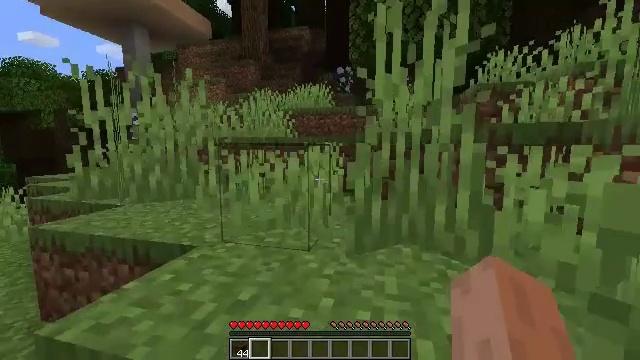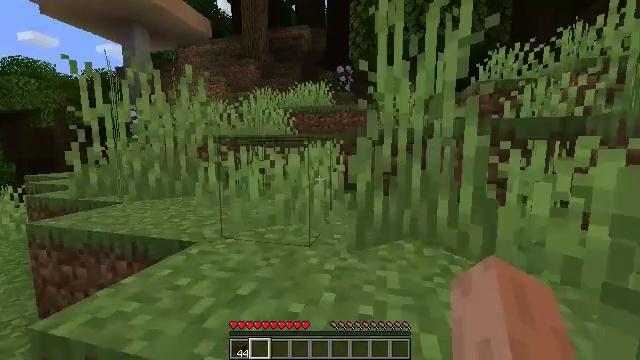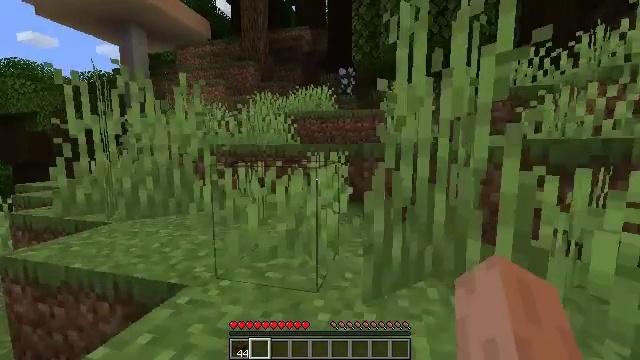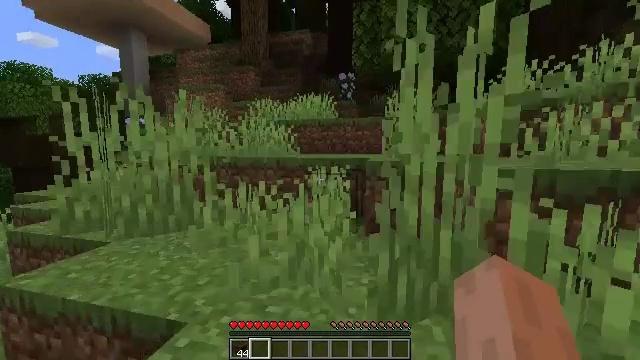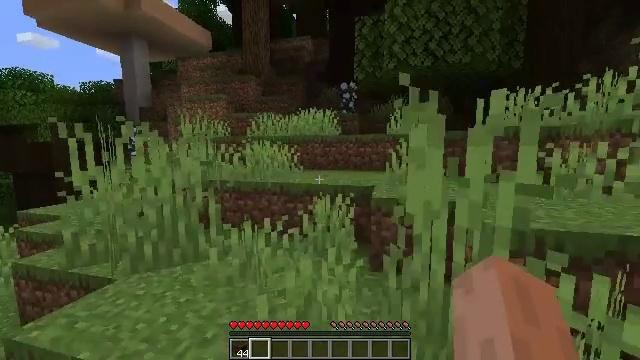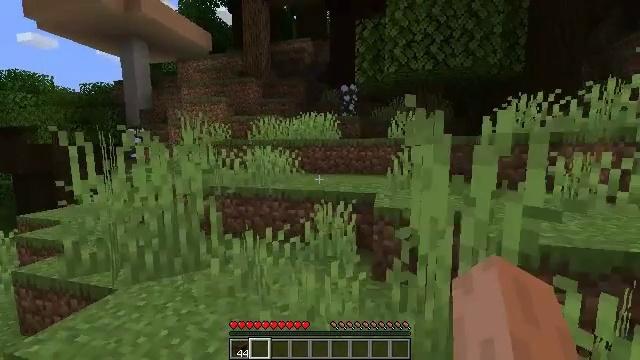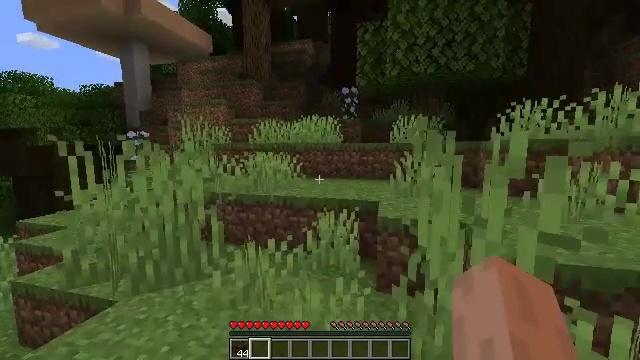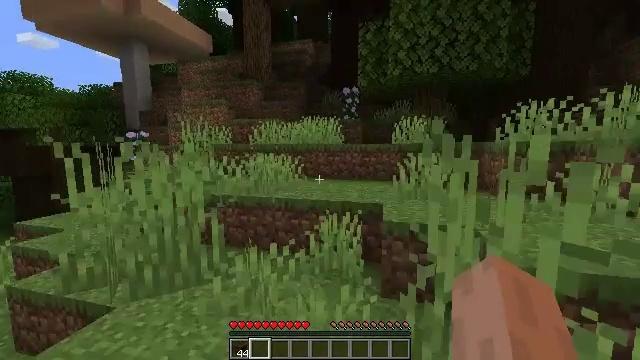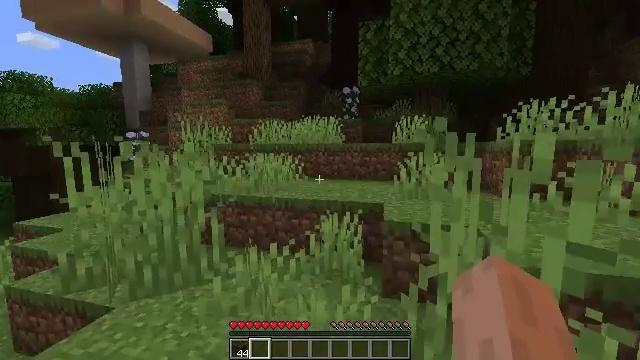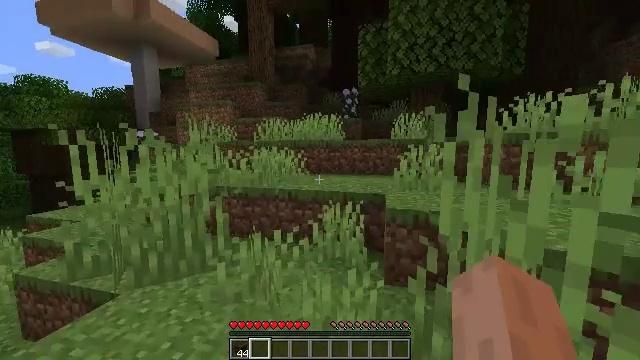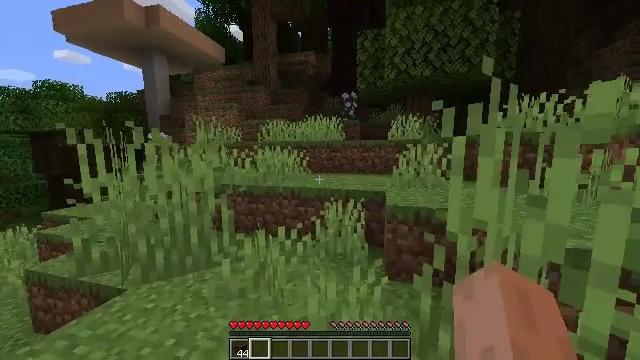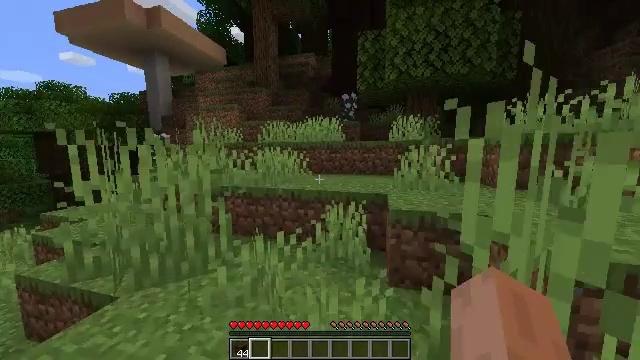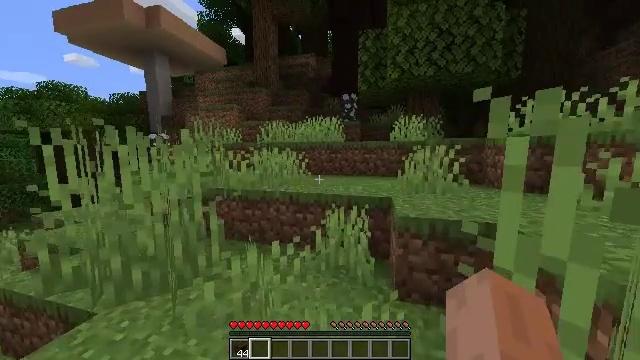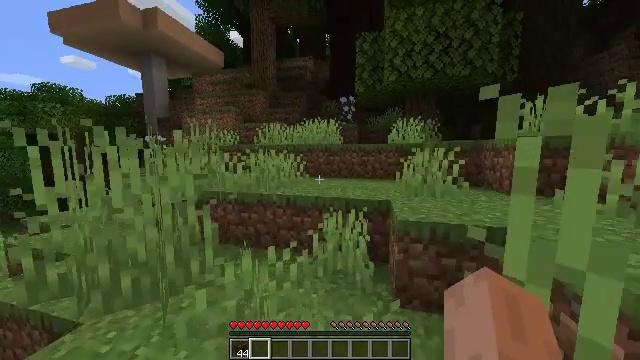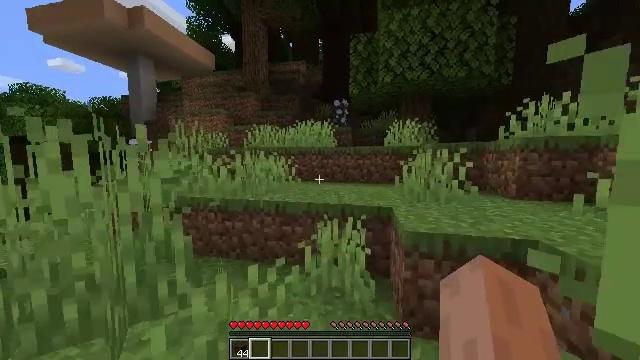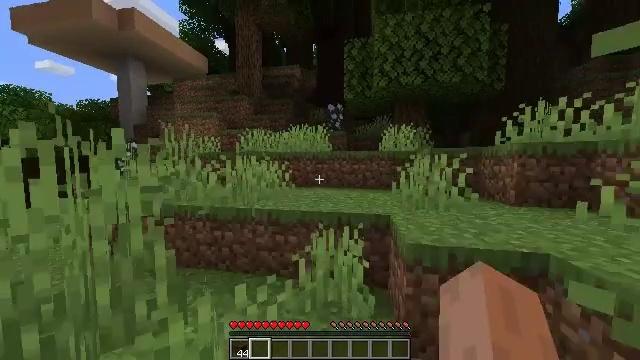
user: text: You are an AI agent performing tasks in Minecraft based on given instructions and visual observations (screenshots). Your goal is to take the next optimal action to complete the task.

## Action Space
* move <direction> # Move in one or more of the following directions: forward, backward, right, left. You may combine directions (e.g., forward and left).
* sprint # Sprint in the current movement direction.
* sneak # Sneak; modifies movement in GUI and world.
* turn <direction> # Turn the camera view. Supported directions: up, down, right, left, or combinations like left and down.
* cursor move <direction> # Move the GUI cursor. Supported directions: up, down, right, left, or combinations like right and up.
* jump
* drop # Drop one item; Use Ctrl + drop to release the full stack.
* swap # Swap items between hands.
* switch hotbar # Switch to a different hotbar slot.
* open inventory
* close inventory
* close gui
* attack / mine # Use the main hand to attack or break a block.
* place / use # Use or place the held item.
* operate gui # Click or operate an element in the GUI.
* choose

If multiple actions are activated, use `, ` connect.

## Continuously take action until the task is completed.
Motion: motion action
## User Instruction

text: Break the peony to collect it.
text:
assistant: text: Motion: move forward, jump
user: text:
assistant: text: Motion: move forward, jump
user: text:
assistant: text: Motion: move forward, jump
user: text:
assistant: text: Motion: move forward, jump
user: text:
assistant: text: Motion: move forward
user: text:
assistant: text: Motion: move forward
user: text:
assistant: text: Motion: move forward
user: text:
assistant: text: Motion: move forward, sprint
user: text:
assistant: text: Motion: move forward, sprint
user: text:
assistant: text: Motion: move forward, sprint
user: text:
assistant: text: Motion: move forward, sprint
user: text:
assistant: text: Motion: move forward
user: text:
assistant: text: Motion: move forward
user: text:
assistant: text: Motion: move forward, turn right and up
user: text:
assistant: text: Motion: move forward, turn right and up
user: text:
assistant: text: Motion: move forward
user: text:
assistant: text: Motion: move forward
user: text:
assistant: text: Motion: move forward
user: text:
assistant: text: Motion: move forward
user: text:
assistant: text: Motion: move forward, jump
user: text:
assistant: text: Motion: move forward, jump
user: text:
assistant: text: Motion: move forward, jump
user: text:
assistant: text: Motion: move forward, jump
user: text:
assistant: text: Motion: move forward
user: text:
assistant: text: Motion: move forward
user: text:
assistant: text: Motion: move forward
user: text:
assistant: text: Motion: move forward
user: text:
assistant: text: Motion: move forward, jump
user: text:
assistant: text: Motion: move forward, jump
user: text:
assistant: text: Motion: move forward, turn down, jump